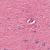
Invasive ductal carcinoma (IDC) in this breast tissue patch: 1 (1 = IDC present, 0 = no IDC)